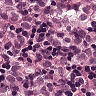
Metastatic tissue present: yes